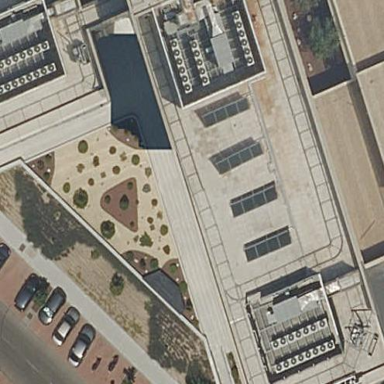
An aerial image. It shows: Office building.